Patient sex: M
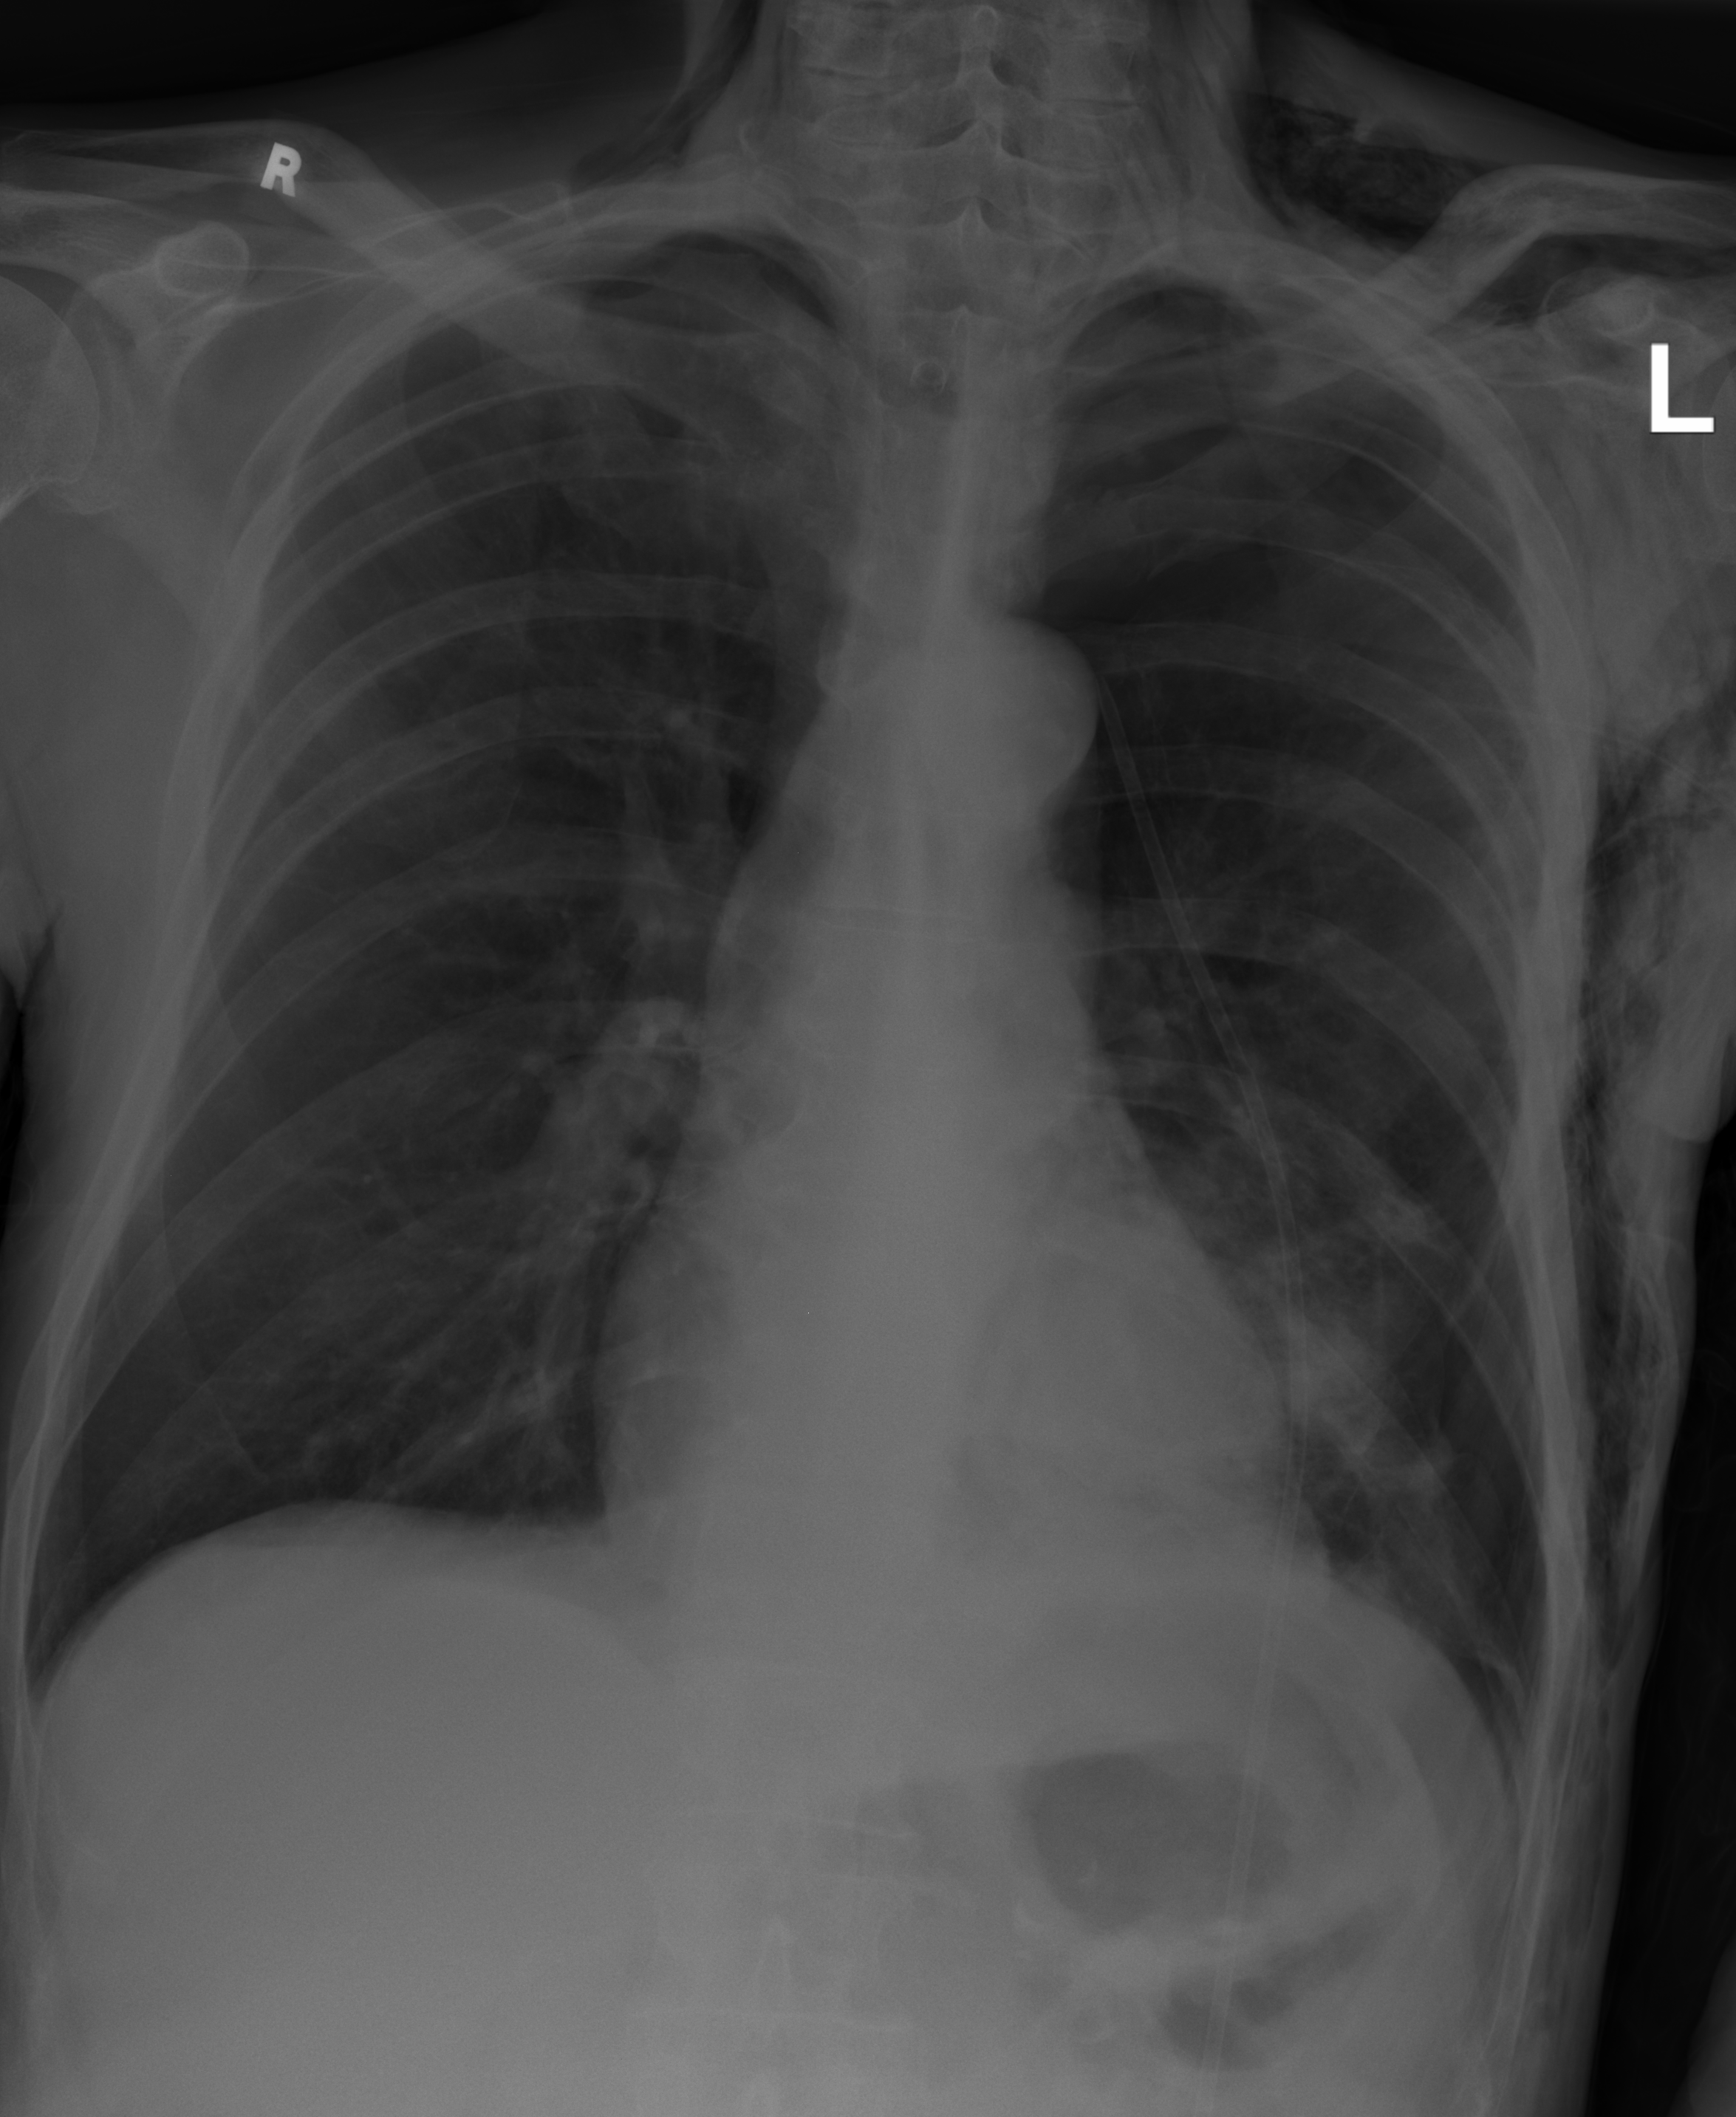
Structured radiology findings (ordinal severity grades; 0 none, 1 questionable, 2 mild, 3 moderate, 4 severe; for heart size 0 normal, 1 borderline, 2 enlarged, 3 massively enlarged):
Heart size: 0
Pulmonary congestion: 0
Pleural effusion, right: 0
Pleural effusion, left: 0
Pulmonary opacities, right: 0
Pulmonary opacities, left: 0
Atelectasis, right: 0
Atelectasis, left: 2